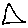
Label: triangle